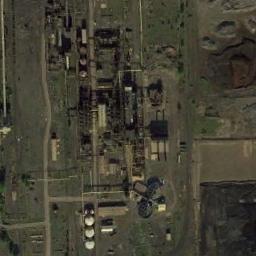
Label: industrial_area